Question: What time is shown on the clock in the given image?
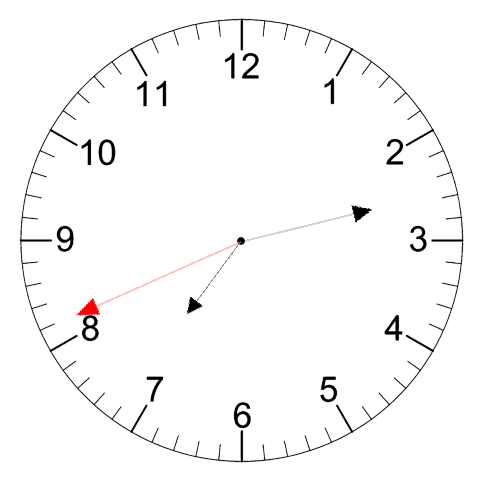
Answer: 07:12:41